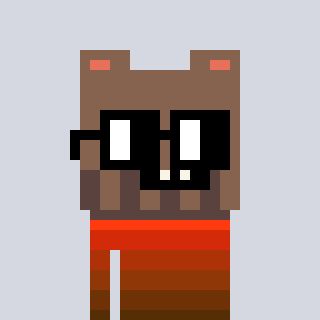
a pixel art character with square black glasses, a bear-shaped head and a grayscale-colored body on a cool background